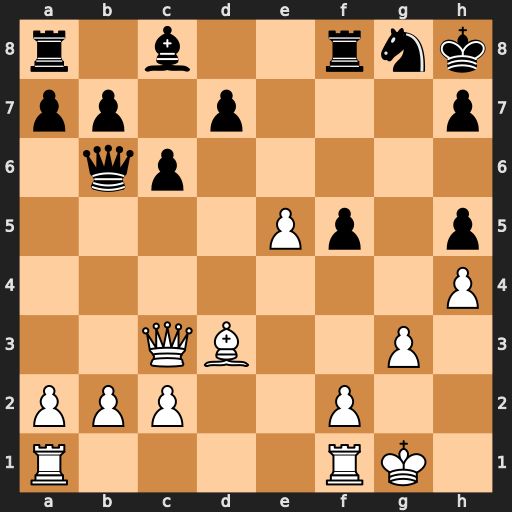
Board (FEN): r1b2rnk/pp1p3p/1qp5/4Pp1p/7P/2QB2P1/PPP2P2/R4RK1
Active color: w
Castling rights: -
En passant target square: -
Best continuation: e6+ Rf6 e7